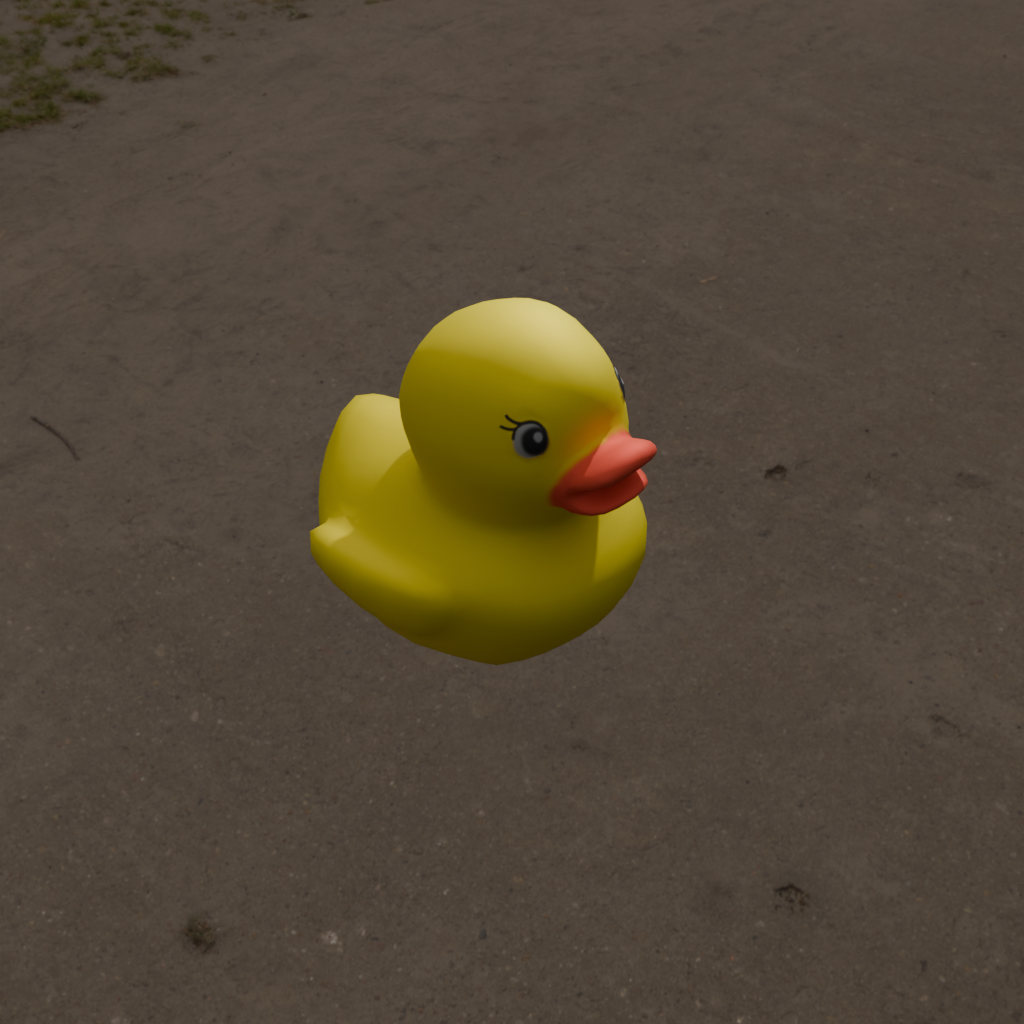
an image of a yellow rubber duck seen from <front_right> in a lakeside with a cloudy sky surrounded by greenery and dirt paths.